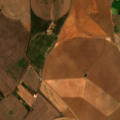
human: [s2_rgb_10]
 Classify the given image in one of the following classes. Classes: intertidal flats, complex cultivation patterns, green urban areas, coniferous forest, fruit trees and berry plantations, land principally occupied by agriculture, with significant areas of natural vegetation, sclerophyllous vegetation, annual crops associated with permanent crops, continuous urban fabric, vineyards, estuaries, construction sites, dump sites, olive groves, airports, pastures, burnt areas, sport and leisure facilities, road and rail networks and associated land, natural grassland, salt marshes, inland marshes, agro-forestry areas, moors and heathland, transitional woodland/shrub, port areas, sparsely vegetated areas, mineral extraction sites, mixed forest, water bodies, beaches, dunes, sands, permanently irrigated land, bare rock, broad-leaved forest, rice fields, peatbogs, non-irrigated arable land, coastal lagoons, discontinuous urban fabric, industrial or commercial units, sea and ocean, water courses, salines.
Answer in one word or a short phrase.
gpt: permanently irrigated land